Question: Hello everyone can anyone correct my codes in rdlc tables
i have 1 tables and on that table there was a Field!ans1 that was computing for the average of the column(RED CIRCLE in IMAGE) then i want that average to filter to an if statement to identify if that average is Agree , disagree or Stronglyagree(BLACK CIRCLE IN THE IMAGE)
Here's the Picture of my RDLC Table
the Black Circle is the If Statement that will identify if the Average Below in the Red Circle if is Agree,Disagree,or Strongly Agree
but i am having a problem because the statement always stock on Disagree even its value is 3

'''
// Here is my Code in the Black Circle in the IMAGE
=Switch(Fields!ans1.Value < 1, "Strongly Disagree ",
Fields!ans1.Value > 2, " Disagree",
Fields!ans1.Value > 3, "Agree",
Fields!ans1.Value > 4, "Strongly Agree"
)
//Here is the Code in the RedCircle
=Avg(CDbl(Fields!ans1.Value))
'''
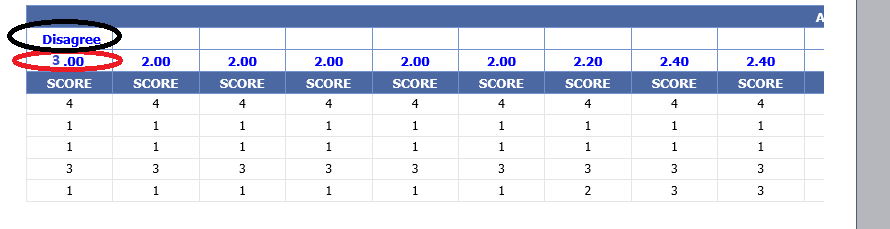
Answer: Remember that a switch statement of any kind is evaluated top-down. Is 3.00 greater than 2? Yes it is, so the result is " Disagree" (why you haven't noticed and removed that rogue space, I don't know). If you are going to compare using the 'greater than' operator then you need to compare the largest value first this:
'''
=Switch(Fields!ans1.Value < 1, "Strongly Disagree",
Fields!ans1.Value > 4, "Strongly Agree",
Fields!ans1.Value > 3, "Agree",
Fields!ans1.Value > 2, "Disagree"
)
'''
should work. That's just basic logic that you should have learned in maths class. Note that I have removed that rogue space too.
By the way, that is still going to ignore any values in the range 1.0 - 2.0.